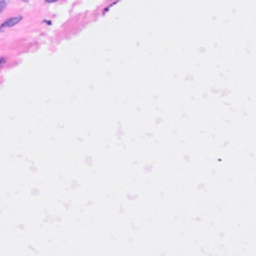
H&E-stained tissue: Breast